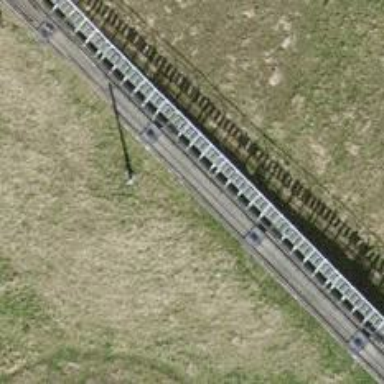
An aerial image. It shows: Viaduct bridge for funicular railway.